Question: Where do these five images come from?

They seem to be installed on all iOS simulators when launched via Xcode 6. Even after resetting the simulator they show up.
I ask because I want to depend on these images being there for automated testing but can't track down where they are coming from.
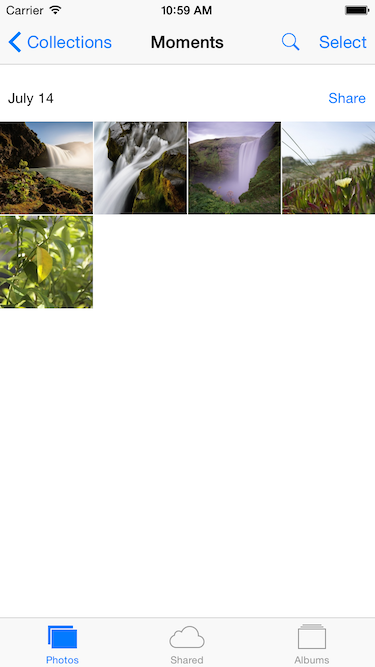
Answer: They come from the sample content that is installed when simulators are created or erased. This content is located in the simruntime bundle.
See '/Applications/Xcode.app/Contents/Developer/Platforms/iPhoneSimulator.platform/Developer/Library/CoreSimulator/Profiles/Runtimes/iOS 8.1.simruntime/Contents/Resources/SampleContent'